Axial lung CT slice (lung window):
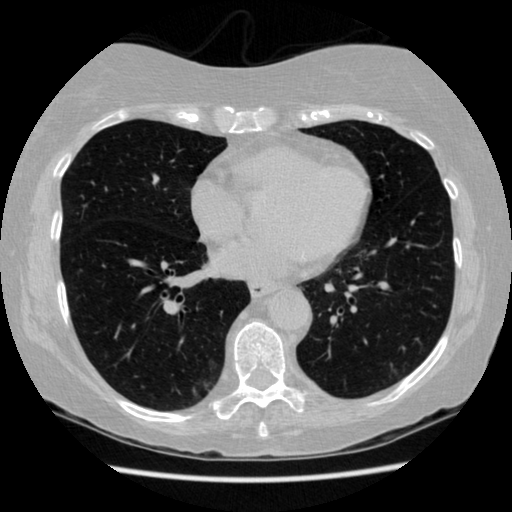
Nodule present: no